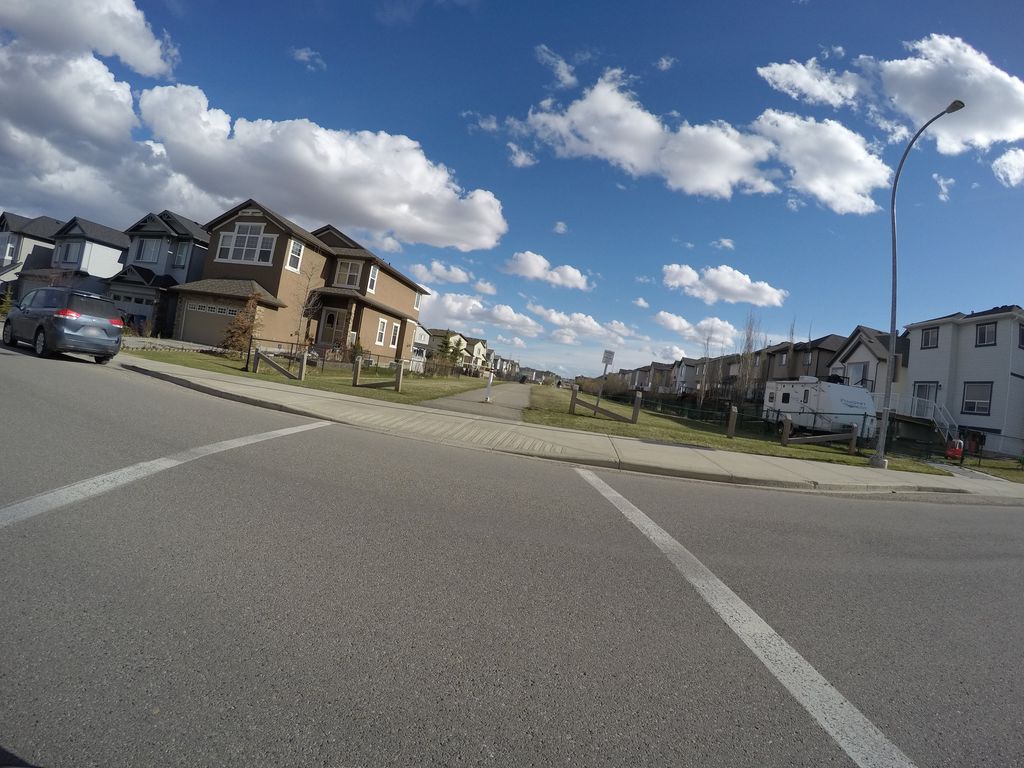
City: calgary